Field crop: maize
Growth stage: 2
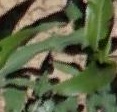
Species: maize